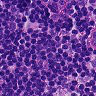
Metastatic tissue present: no